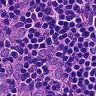
Metastatic tissue present: yes